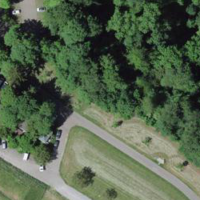
EUNIS habitat code: 41
Species observed at this site:
Lonicera acuminata